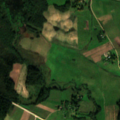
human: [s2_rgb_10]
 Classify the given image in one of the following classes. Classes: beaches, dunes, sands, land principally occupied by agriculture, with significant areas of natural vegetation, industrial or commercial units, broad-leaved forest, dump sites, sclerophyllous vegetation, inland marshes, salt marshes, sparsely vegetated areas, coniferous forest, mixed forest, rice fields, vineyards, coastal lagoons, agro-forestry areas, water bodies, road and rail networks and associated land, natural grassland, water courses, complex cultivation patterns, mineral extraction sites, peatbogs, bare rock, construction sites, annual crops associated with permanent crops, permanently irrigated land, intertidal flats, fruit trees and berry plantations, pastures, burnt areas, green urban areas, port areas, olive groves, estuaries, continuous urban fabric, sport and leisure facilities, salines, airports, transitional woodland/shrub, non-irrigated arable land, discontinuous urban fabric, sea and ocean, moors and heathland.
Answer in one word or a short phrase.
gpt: non-irrigated arable land, pastures, complex cultivation patterns, land principally occupied by agriculture, with significant areas of natural vegetation, broad-leaved forest, mixed forest